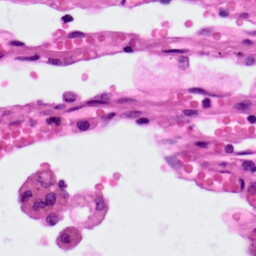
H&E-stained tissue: Lung